Question: I want to store molecules in memory. These can be simple molecules:
'''
Methane (CH4)
C-H bond-length: 108.7 pm
H-H angle: 109 degrees
'''
But also more complex molecules, like paracetamol (C8H9NO2):

How can I store molecules in memory, including all bond-lengths and angles?
---
A good idea to store atom-structs in an array? Or is there a better way?
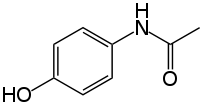
Answer: It looks like some kind of graph data structure:
- - - - - - -
Typically you'd store a graph as an array of nodes (atoms) and an array of edges (bonds). Nodes and edges would both be pointers to structs.
A node (atom) would store the element.
An edge (bond) would store the following fields:
- - -
Since it's not a directed graph, your data structure would consider an edge between A and B to be equivalent to an edge between B and A. That is, for a given pair of atoms, you'd expect your edge array to contain an edge from A to B and never from B to A.